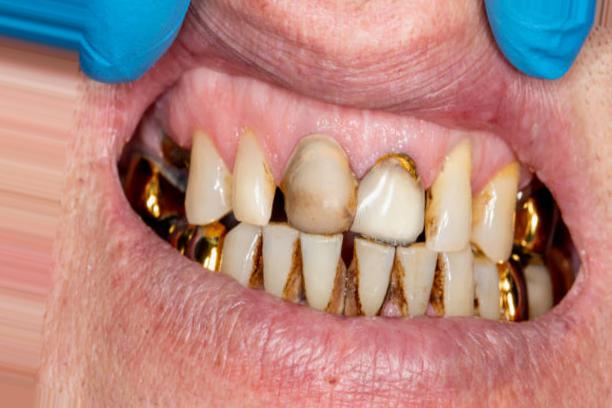
Condition: Caries